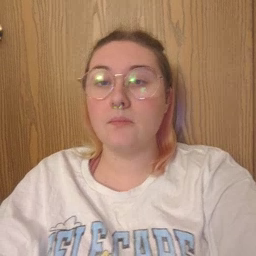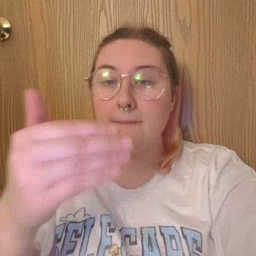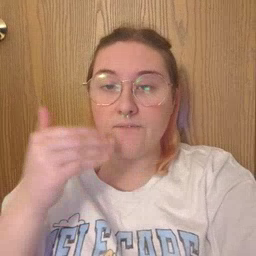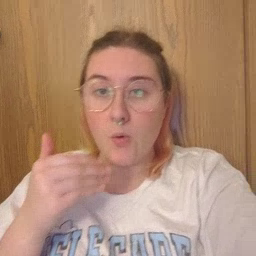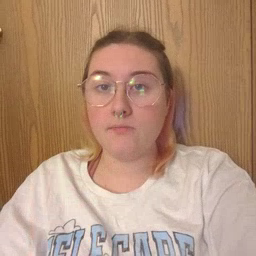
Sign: before